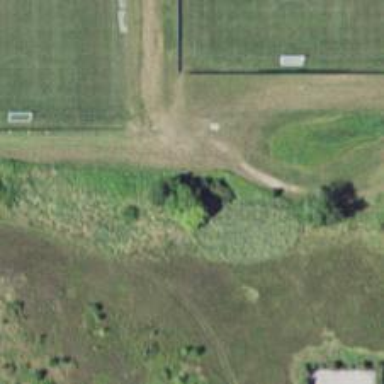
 specifically designed for the sport of disc golf."